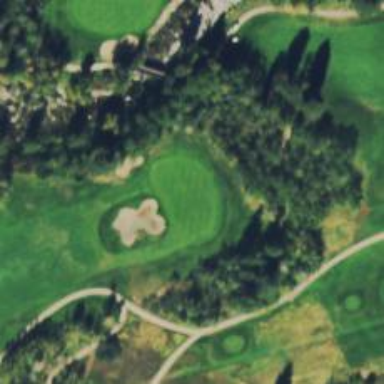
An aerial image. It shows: Golf hole.